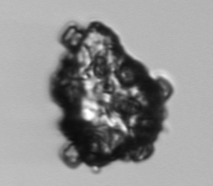
Label: Delphineis